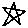
Label: star